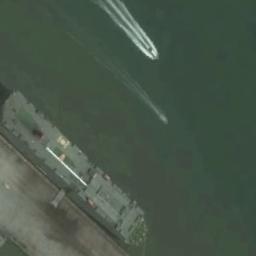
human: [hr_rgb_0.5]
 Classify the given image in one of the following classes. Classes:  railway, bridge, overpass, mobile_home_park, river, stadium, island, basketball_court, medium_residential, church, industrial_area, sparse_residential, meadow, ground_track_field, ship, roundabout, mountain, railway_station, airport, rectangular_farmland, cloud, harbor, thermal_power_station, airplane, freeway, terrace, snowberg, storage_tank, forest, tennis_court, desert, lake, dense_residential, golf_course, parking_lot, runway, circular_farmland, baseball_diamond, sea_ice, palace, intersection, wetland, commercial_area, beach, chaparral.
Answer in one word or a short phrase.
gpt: ship